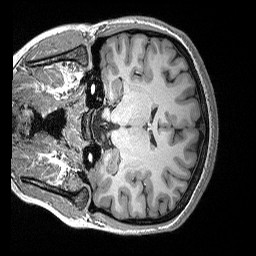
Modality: T1w
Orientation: coronal
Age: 25
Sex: female